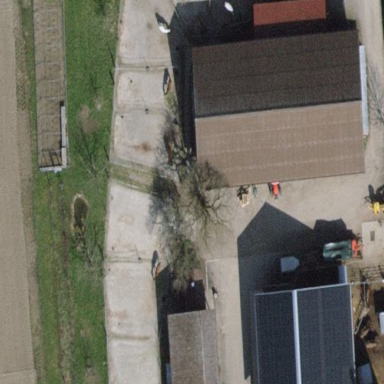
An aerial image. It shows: Farm auxiliary building with gabled roof.